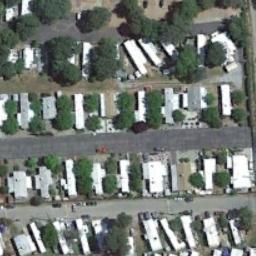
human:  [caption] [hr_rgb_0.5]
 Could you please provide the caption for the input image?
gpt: The mobile home park has some neatly arranged white mobile homes and some trees are among these mobile homes .

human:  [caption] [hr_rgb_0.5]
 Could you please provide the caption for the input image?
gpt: There are many buildings of different shapes and sizes in the mobile home parks .

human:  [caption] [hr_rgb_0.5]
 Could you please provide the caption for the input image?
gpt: The mobile home park is on the bare land next to the road .

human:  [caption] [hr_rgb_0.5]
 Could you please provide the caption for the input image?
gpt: Behind the mobile homes park is a wood .

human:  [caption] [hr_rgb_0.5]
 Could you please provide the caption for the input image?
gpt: There are many white buildings and some green trees in the mobile home park .